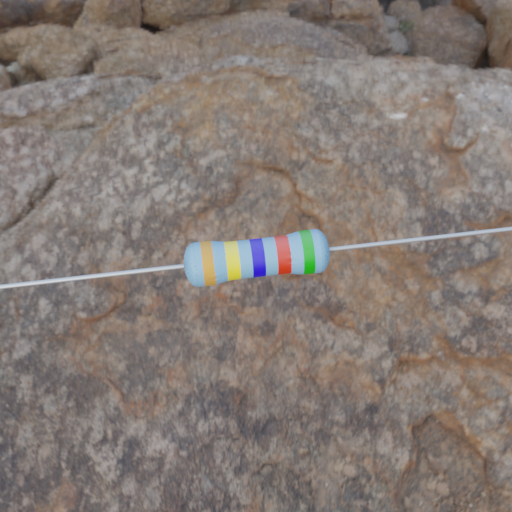
Resistor colour bands (in order): gold, yellow, blue, red, green